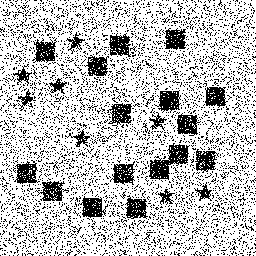
Squares: 16
Triangles: 0
Stars: 8
Total shapes: 24